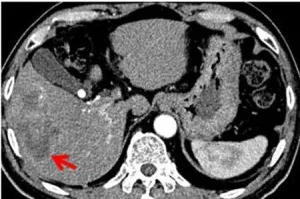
Case 3: A 63-year-old man presented with pain in the right upper quadrant since 1 month. (A) A round mass in the S5 segment of the liver. CT scan in the arterial phase showed uneven, mild to moderate enhancement of the lesion. Tumor vessels were visible in the tumor. Irregular thick-walled sac-variable regions (red arrows) were seen in the lesion.
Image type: radiology (ct)